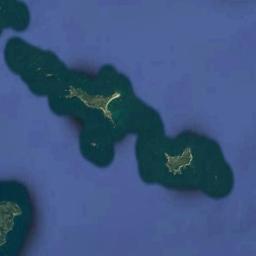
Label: island